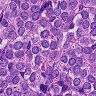
Metastatic tissue present: yes